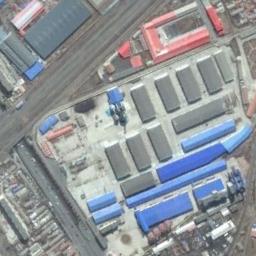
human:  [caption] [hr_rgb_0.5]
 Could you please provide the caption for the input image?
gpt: Neatly arranged factory buildings and roads in an industrial area, And divided parking lots .

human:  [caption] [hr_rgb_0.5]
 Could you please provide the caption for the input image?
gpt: Different buildings in the industrial area have different orientations .

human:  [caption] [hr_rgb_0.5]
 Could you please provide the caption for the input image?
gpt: The industrial area with lots of workshops of different colors is surrounded by roads .

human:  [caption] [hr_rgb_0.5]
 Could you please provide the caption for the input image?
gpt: There are many houses of different shapes and sizes in the industrial zone .

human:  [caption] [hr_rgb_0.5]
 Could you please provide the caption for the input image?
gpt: There are some blue buildings and black buildings on the industrial area .